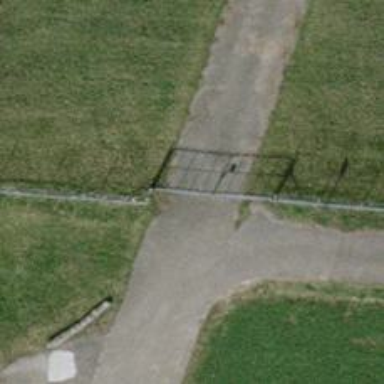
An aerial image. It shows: Gate.